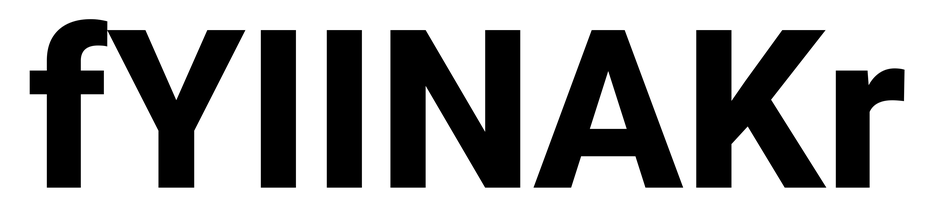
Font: Roboto_ExtraBold